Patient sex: F
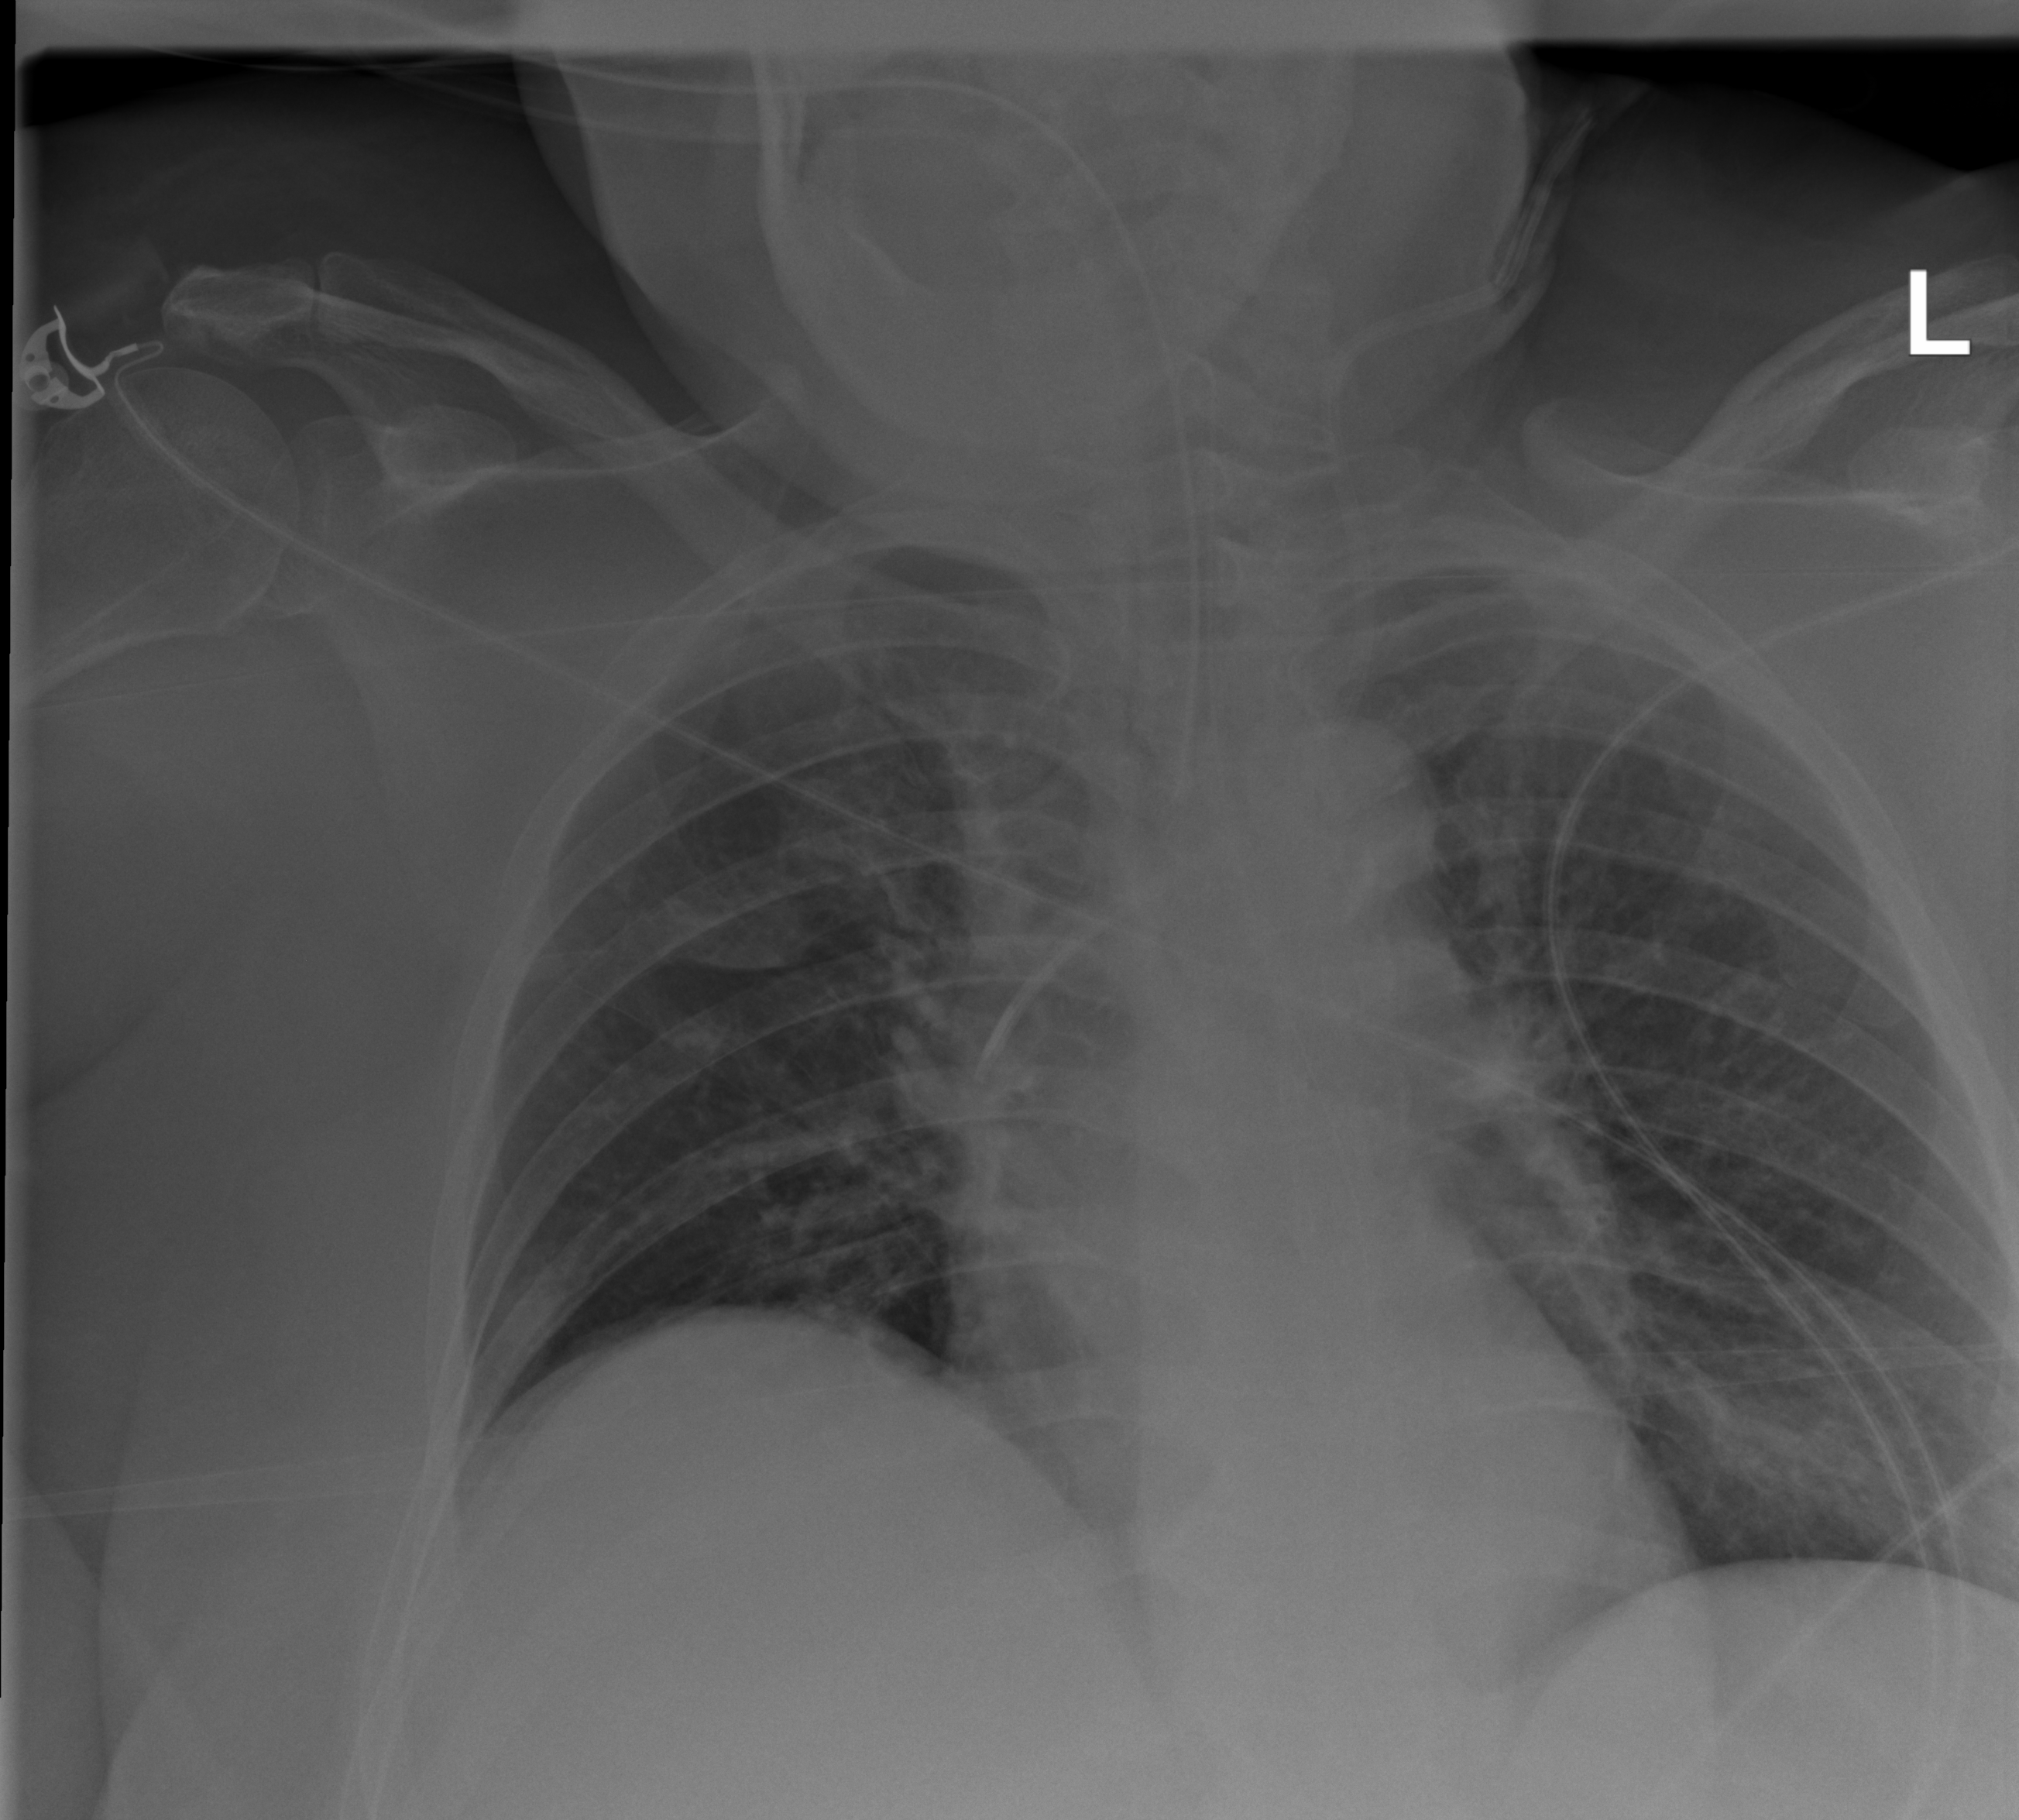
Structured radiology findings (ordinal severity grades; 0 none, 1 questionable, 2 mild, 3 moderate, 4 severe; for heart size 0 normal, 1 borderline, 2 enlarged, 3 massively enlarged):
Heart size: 0
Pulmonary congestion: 2
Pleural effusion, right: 0
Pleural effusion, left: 0
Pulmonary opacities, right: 0
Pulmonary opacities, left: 2
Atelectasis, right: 0
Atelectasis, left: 2